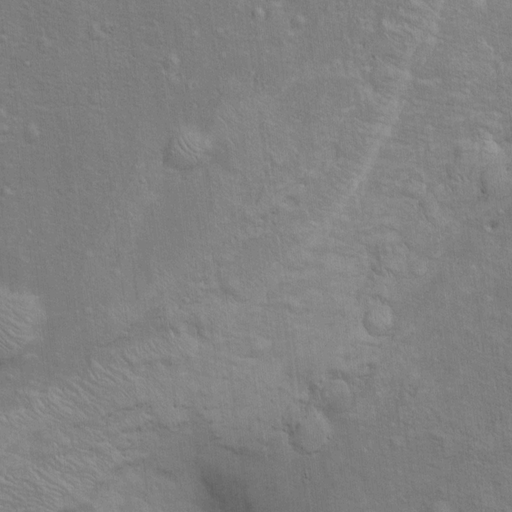
Classes present: Background, Cone